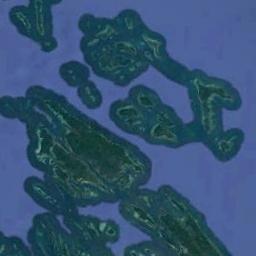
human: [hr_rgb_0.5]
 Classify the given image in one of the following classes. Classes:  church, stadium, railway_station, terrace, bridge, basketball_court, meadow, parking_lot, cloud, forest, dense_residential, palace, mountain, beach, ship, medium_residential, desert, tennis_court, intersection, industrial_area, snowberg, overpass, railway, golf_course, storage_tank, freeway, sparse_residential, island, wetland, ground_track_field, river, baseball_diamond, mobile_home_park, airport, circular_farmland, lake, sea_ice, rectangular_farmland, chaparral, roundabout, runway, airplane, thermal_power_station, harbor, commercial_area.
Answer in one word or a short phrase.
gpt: island